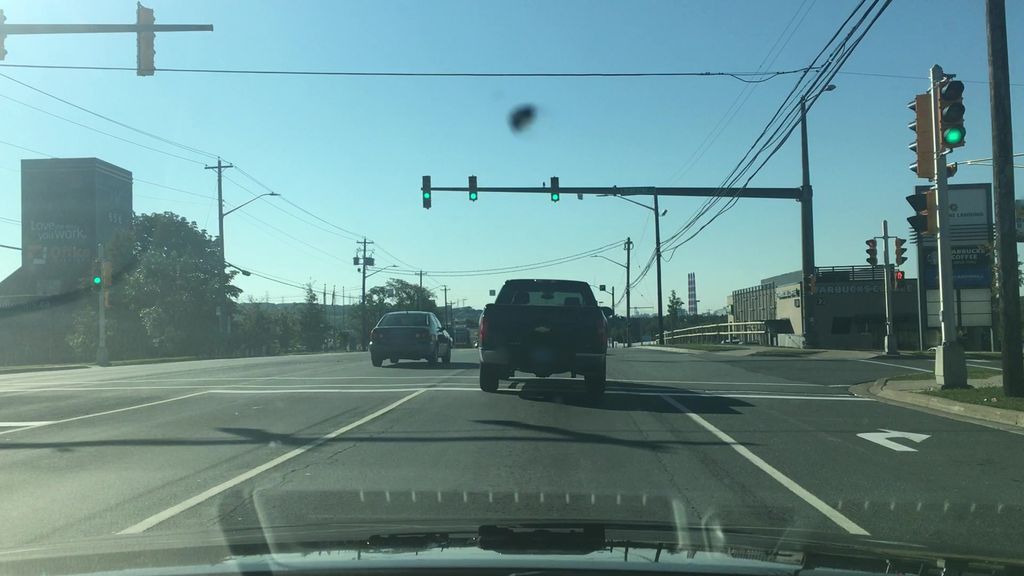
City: halifax